Question: I'm having a strange problem in Visual Studio. Today it's decided to add green wiggly underlines to my code in the aspx files:

I've tried to remove some of the code I've written today in the hope of finding what is tripping up the IDE but I can't work it out.
Everything compiles and runs fine. When I hover my mouse over any of the underlines I get the following message "This name contains uppercase characters, which is not allowed".
I've got this on all of my content pages.
Has anyone seen this before or can suggest how to work out what might be wrong?
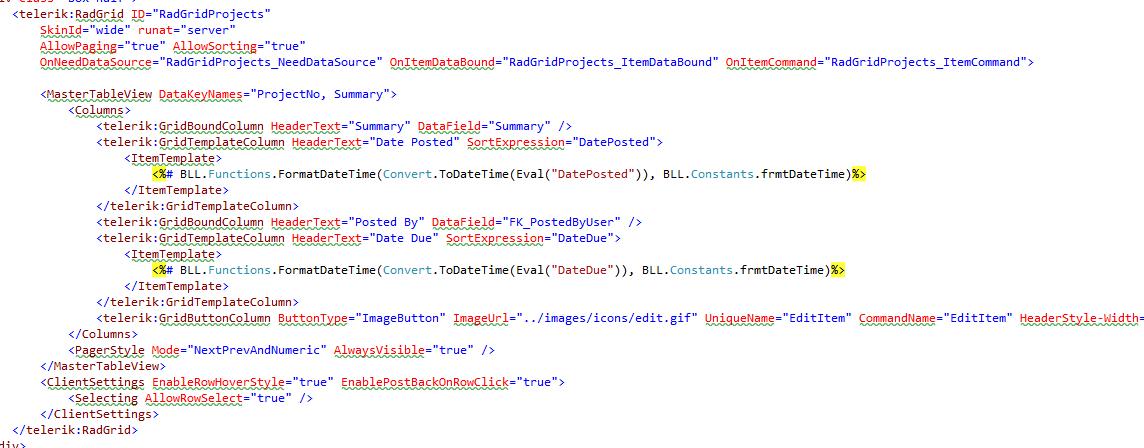
Answer: OK I found the problem. I hope this helps someone.
After hacking up various pages I eventually unearthed a single line complaining about a telerik control on my Master Page (the IDE had no problem with any other telerik controls elsewhere). The warning was "unrecognized tag prefix or device filter 'telerik'". The solution still built at this point.
After some investigating I discovered I had an old version of the Telerik.Web.Design.dll in my bin folder. I removed it, recompiled and re-opened the pages and lo and behold the error was gone.
Nothing to do with UPPERCASE tags at all.